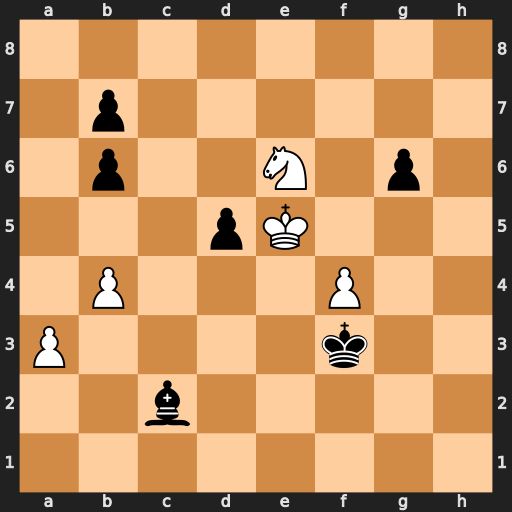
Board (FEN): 8/1p6/1p2N1p1/3pK3/1P3P2/P4k2/2b5/8
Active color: w
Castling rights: -
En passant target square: -
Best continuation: Nd4+ Ke3 Nxc2+